Aerial crown-view tile of a tropical tree (Barro Colorado Island, Panama), acquired 20250818:
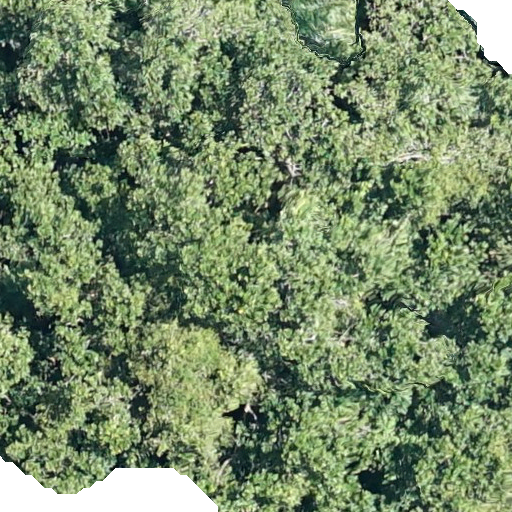
Species: Anacardium excelsum
GBIF accepted scientific name: Anacardium excelsum
Crown area: 591.276 m²